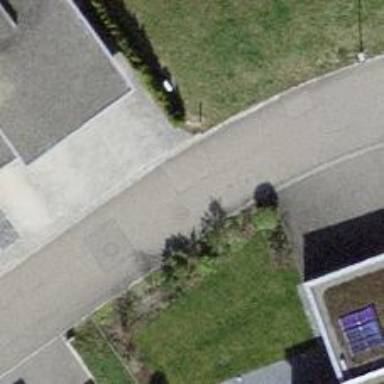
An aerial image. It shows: Residential road with asphalt surface and no sidewalk.